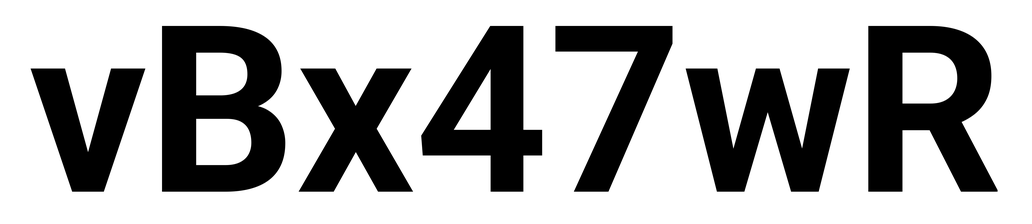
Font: Roboto_Bold